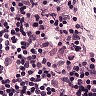
Metastatic tissue present: no